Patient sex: F
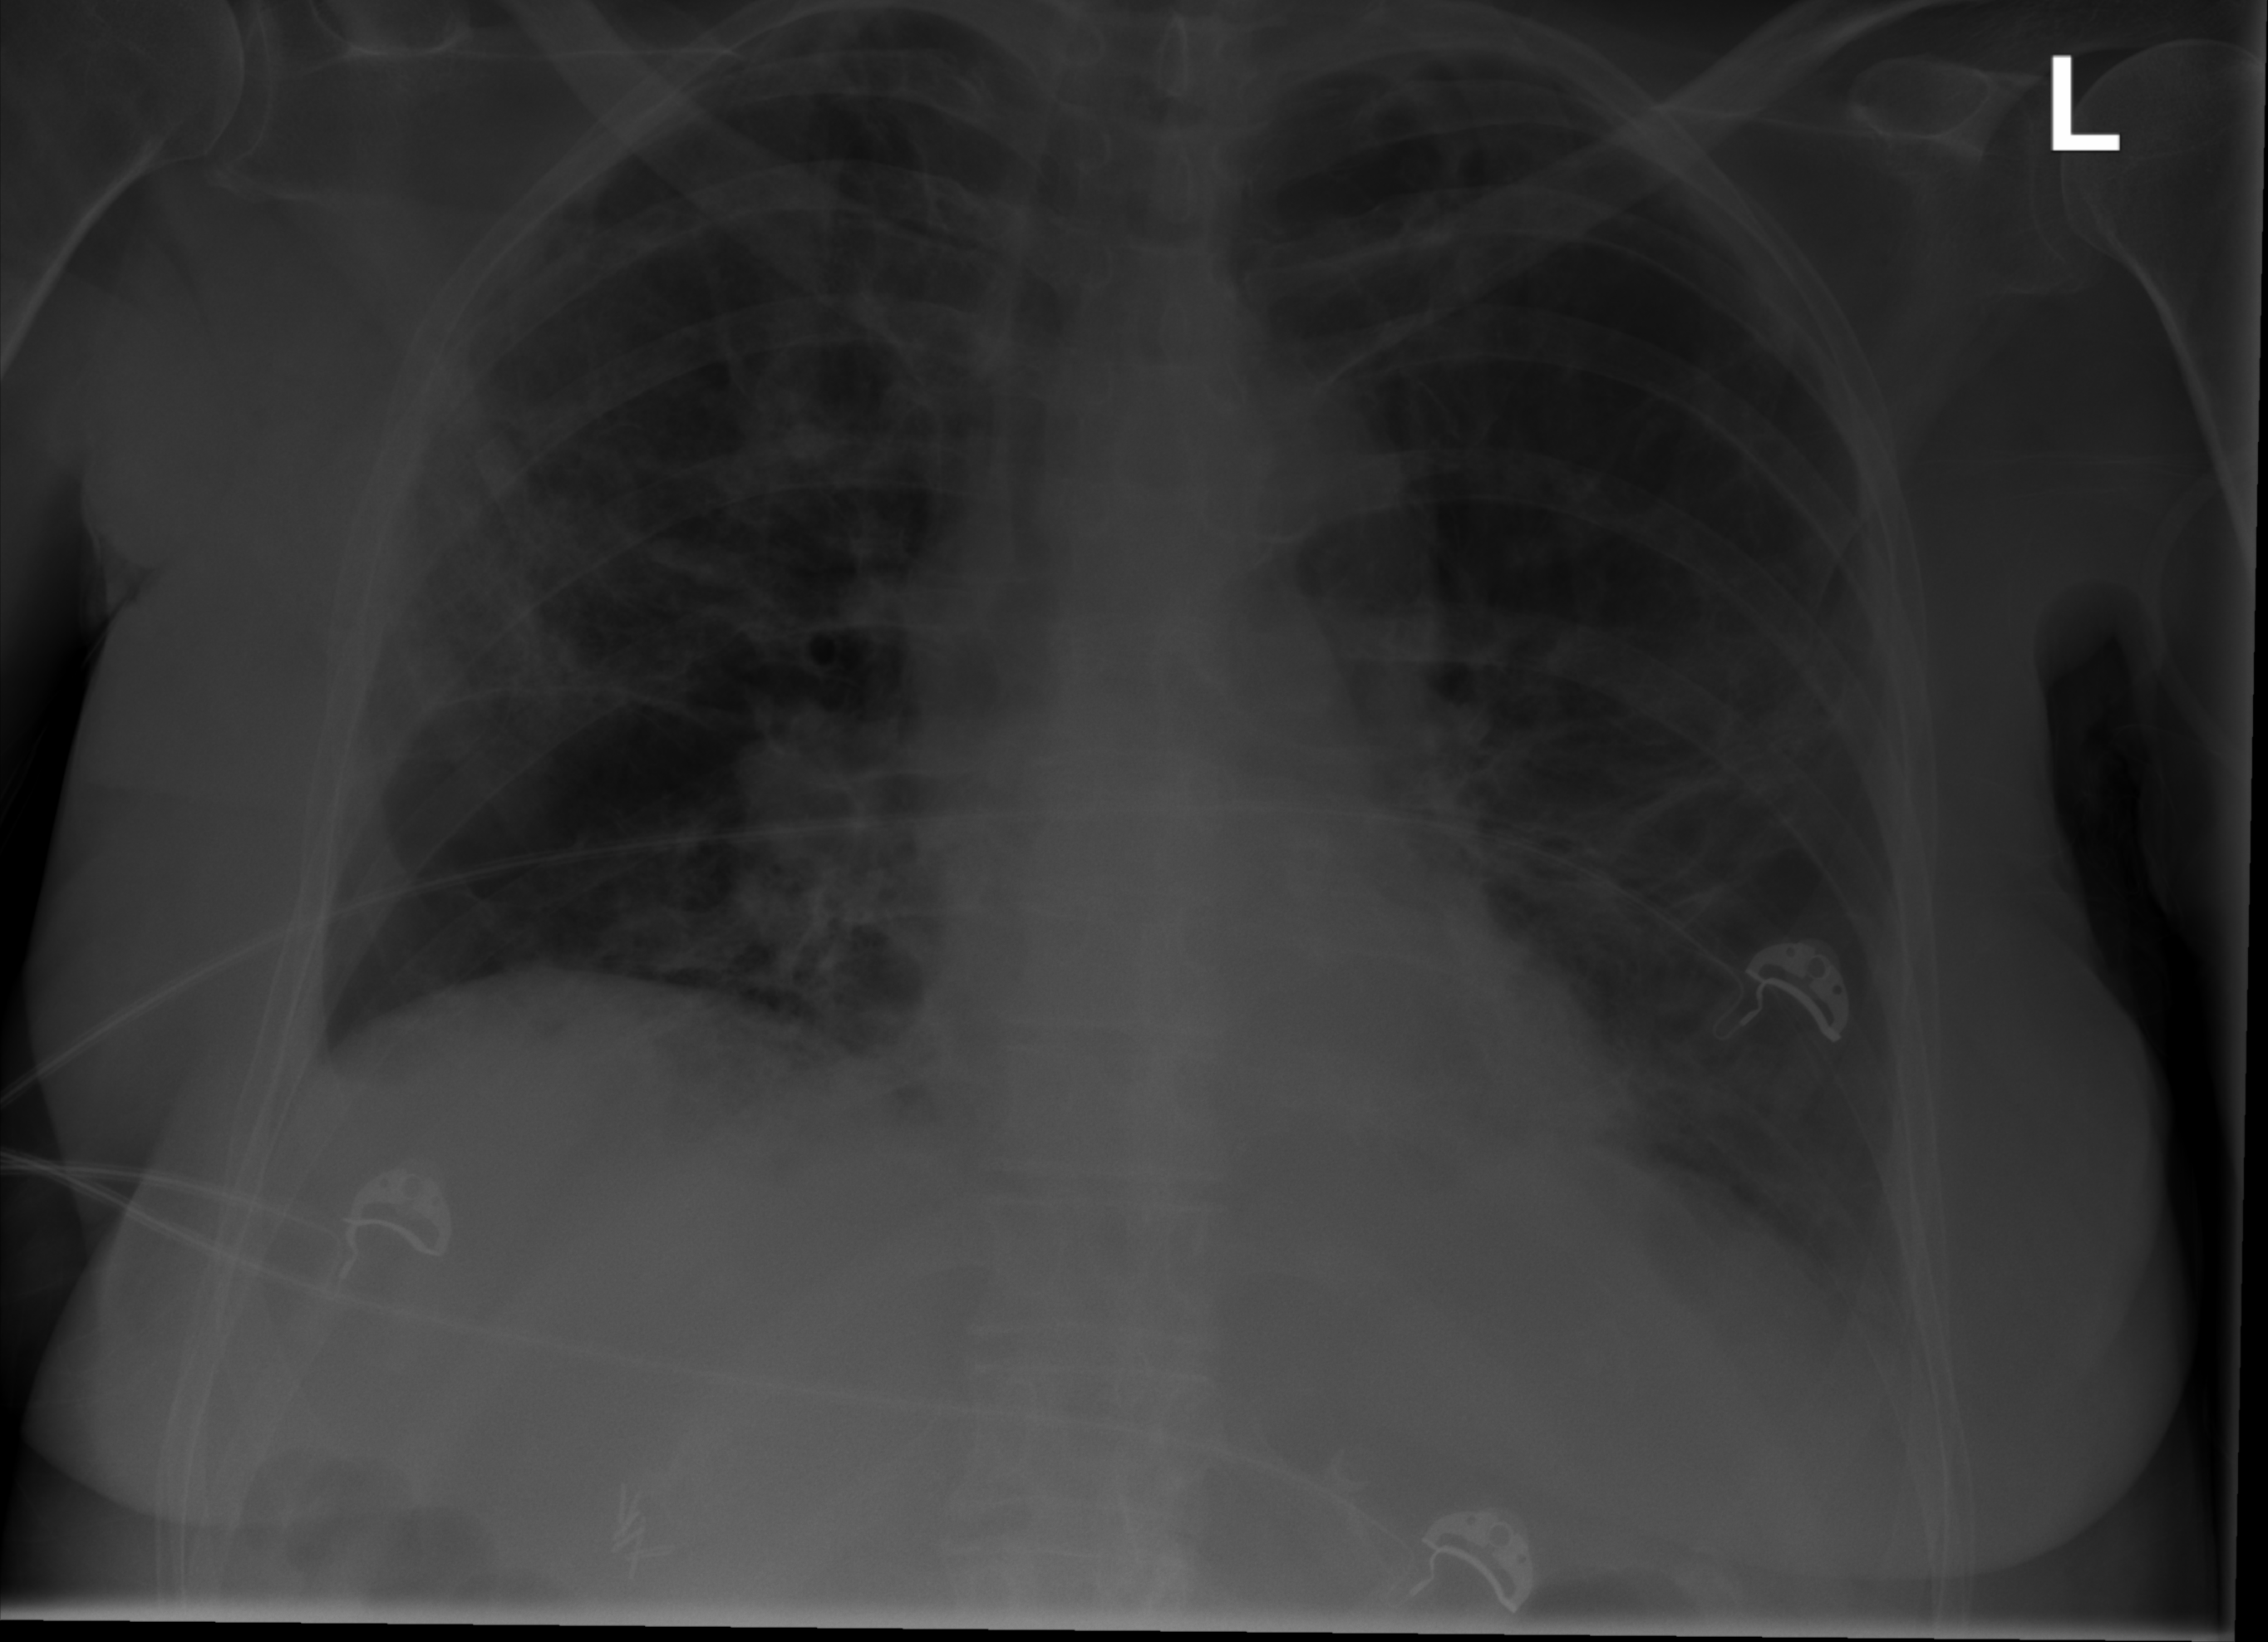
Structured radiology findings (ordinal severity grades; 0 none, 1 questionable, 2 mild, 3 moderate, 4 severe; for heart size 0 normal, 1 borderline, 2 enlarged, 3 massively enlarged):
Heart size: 0
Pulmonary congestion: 0
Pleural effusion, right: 0
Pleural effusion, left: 0
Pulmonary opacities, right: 0
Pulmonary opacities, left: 0
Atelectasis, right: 2
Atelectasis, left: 2